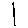
Label: line